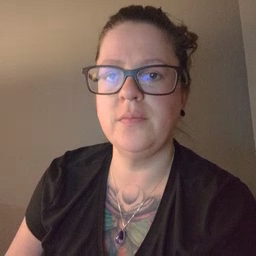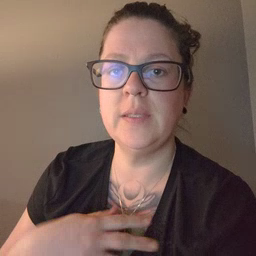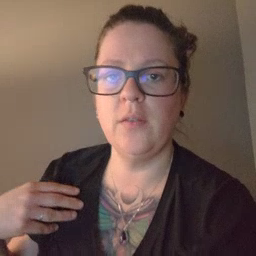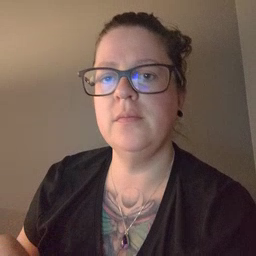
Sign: zebra